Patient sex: M
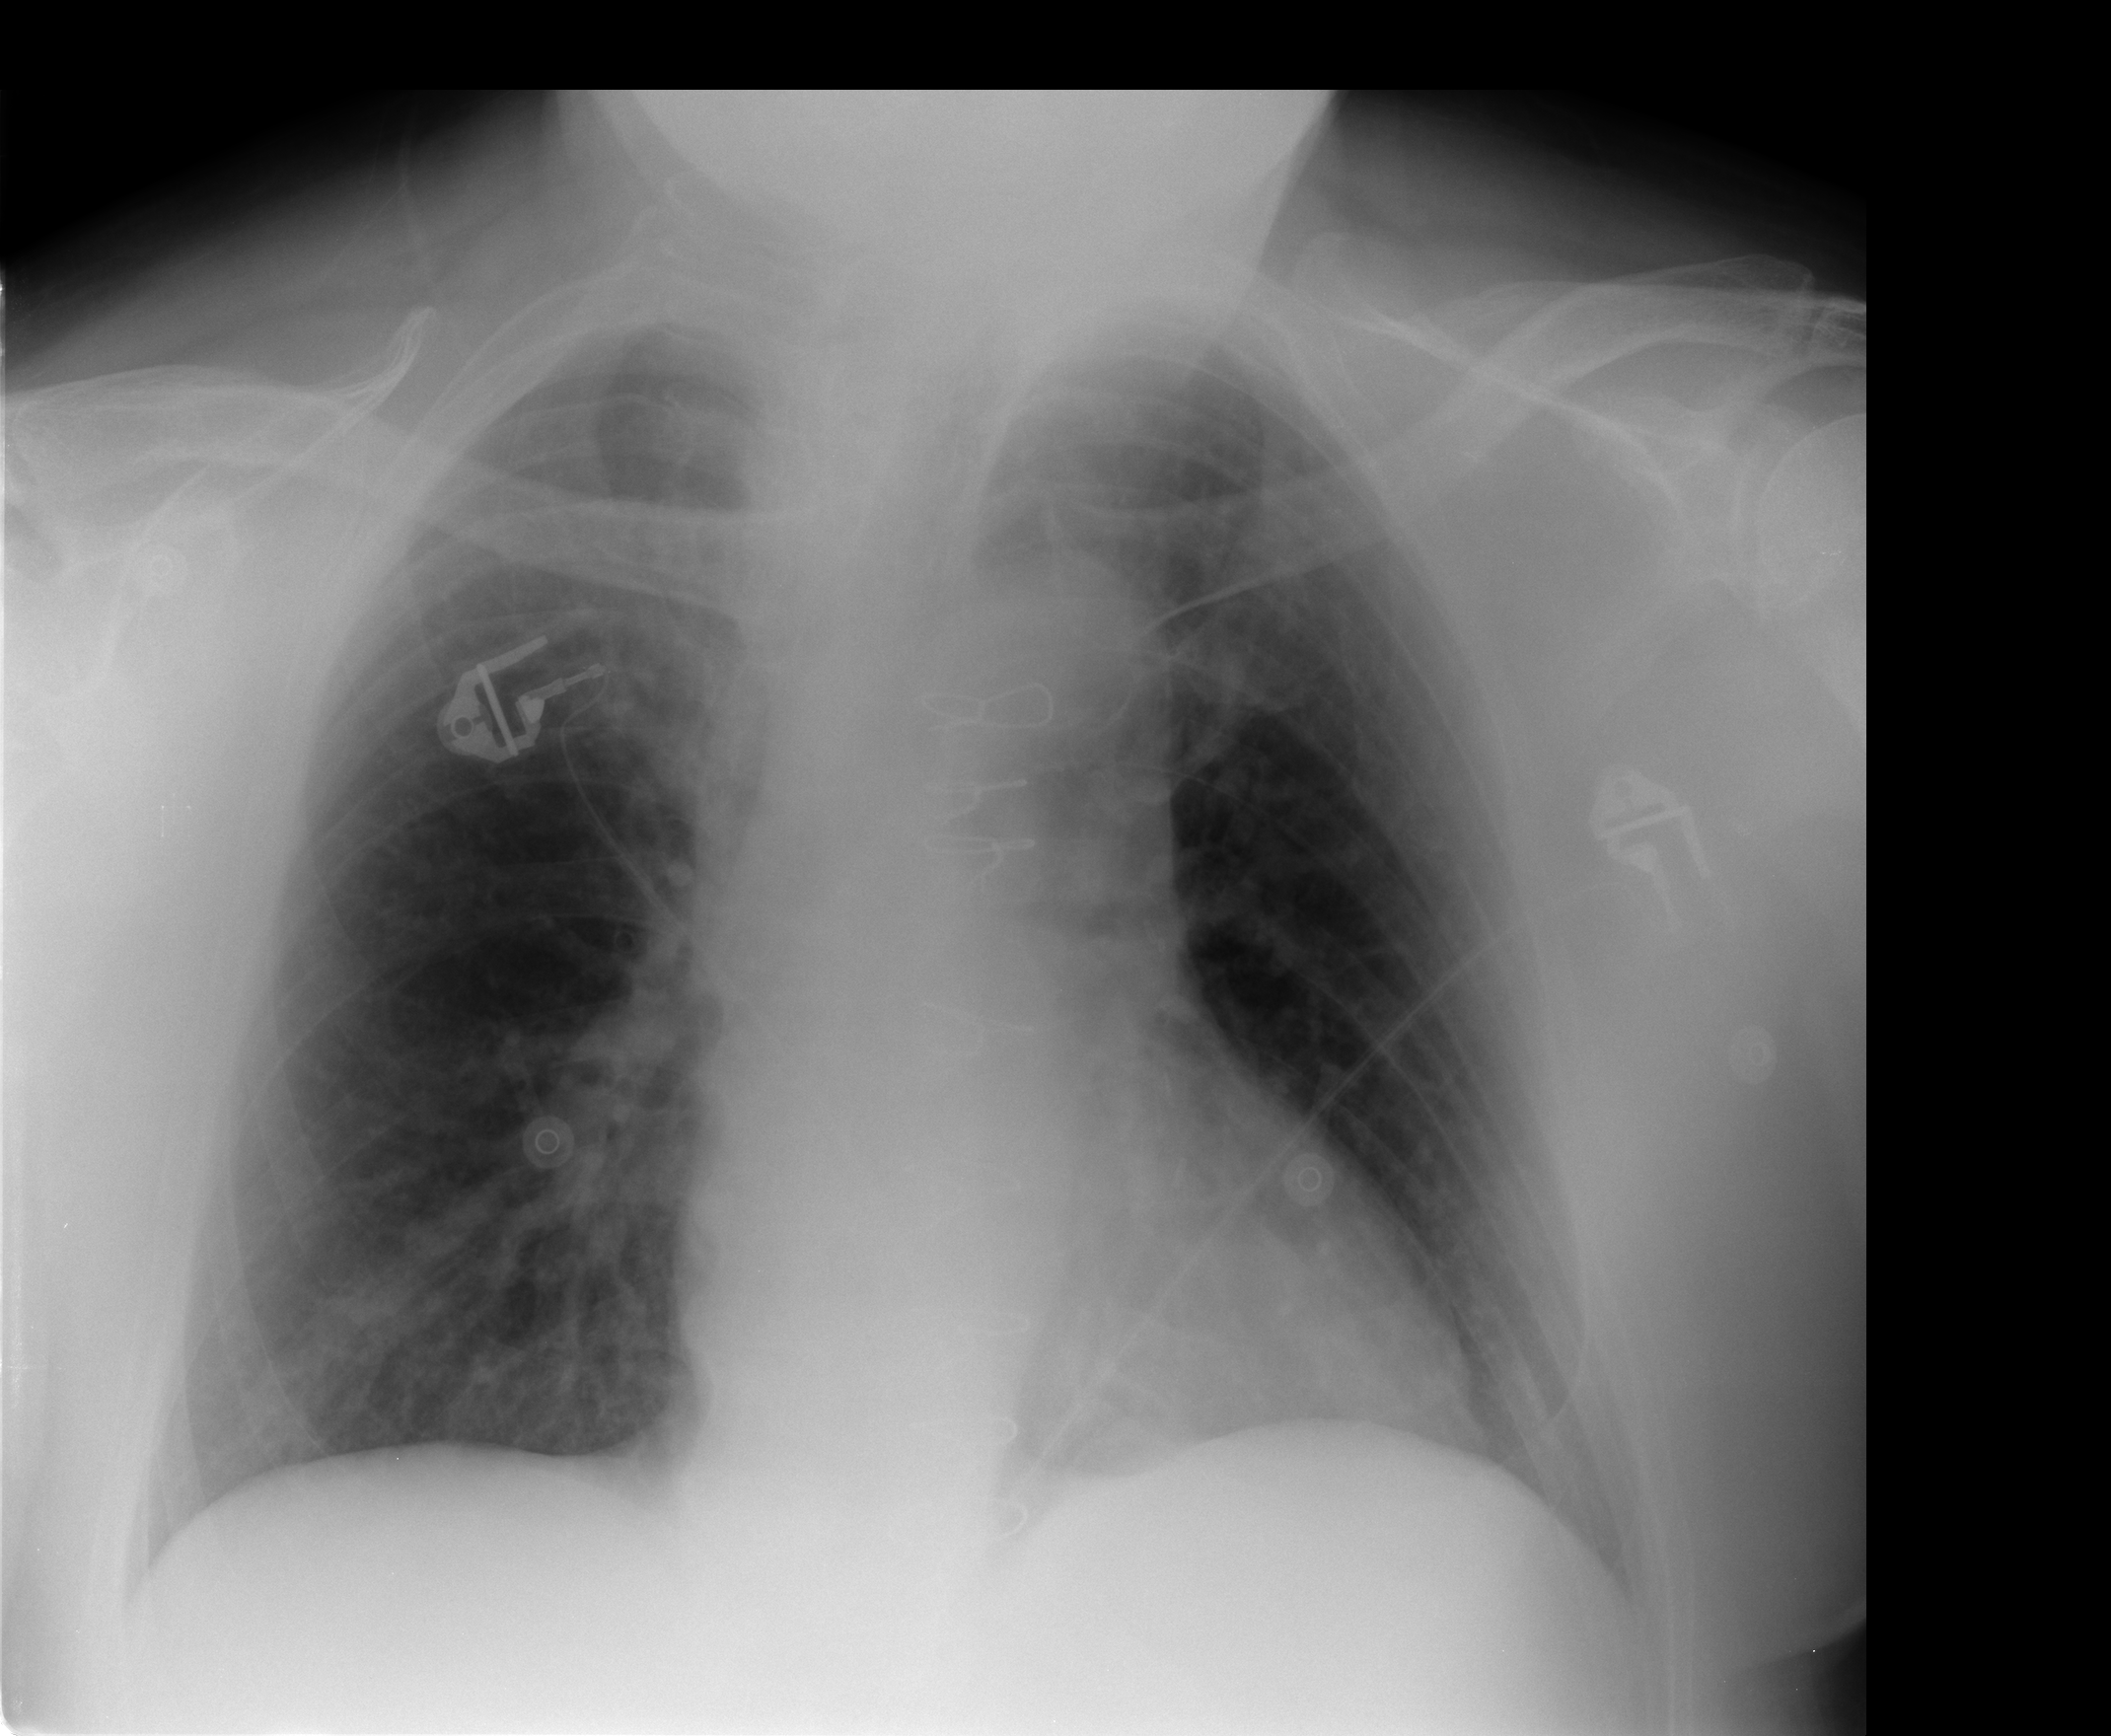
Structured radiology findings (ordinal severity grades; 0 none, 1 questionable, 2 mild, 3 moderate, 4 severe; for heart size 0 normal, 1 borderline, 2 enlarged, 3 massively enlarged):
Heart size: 0
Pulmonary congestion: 2
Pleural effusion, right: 0
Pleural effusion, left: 0
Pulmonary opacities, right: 0
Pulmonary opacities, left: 0
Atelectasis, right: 2
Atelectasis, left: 0